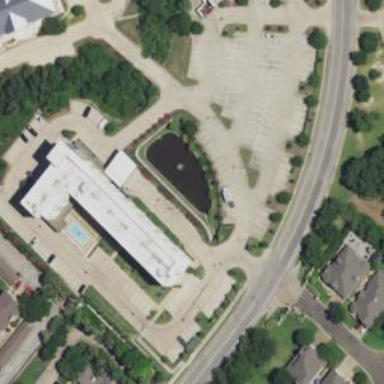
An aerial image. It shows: Hotel building.